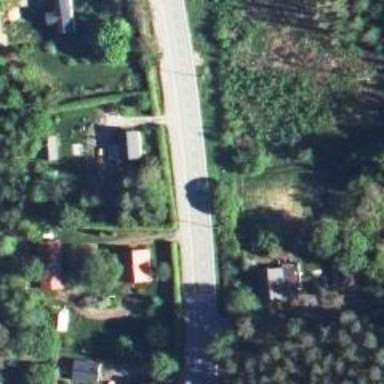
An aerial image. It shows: Tertiary road.